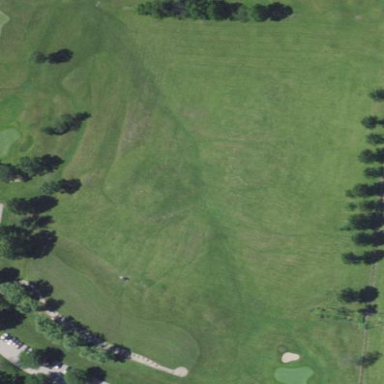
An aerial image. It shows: Driving range for golf on grass.